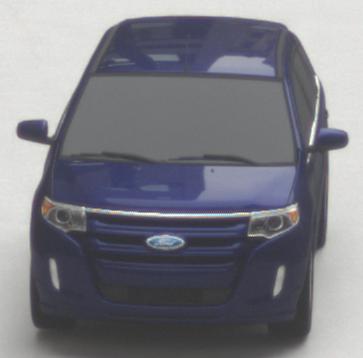
Make: Ford
Model: Edge
Detailed model: Gen. 1 Facelift
Model produced from: 2010
Model produced until: 2015
Doors: 5
Color: blue
Road condition: dry road
Daytime: midday
Contrast: low contrast